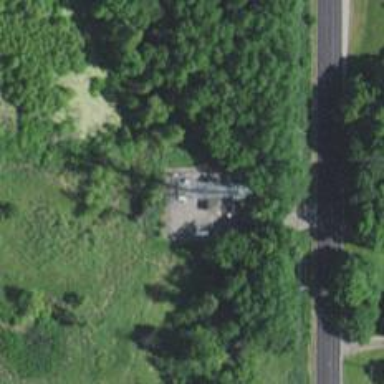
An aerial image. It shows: Lattice structure mast used for communication purposes.